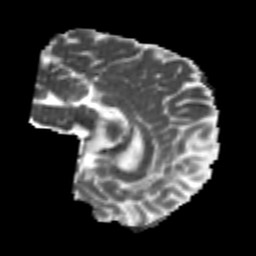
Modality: MD
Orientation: sagittal
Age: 23
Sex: male
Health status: healthy
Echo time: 0.074 s